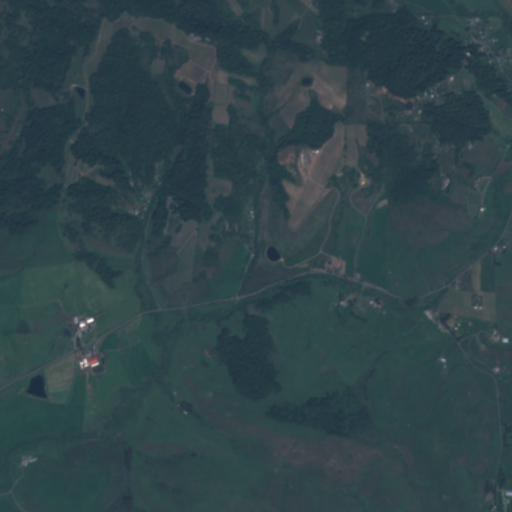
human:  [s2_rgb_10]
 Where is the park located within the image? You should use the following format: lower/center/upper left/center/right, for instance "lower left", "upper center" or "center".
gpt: The park is located in the center of the image.
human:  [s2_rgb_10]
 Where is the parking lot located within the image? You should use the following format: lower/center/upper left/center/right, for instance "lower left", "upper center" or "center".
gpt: The parking lot is located in the center of the image.
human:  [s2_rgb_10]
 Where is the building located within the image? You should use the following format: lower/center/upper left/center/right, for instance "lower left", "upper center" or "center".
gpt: There is no building in the image.